Question: Count the number of objects in the diagram.
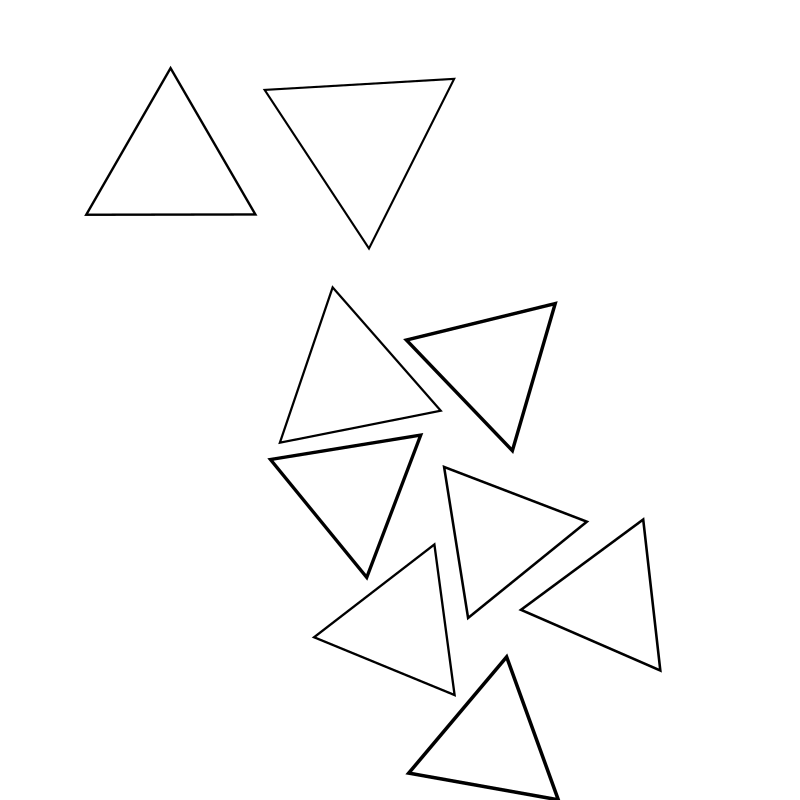
Answer: 9